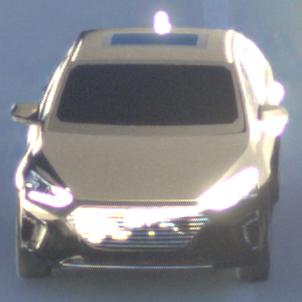
Make: Hyundai
Model: IONIQ Hybrid
Detailed model: IONIQ (AE) Hybrid
Model produced from: 2016/10
Model produced until: 2018/08
Doors: 5
Color: black
Road condition: dry road
Daytime: sunrise or sunset
Contrast: high contrast